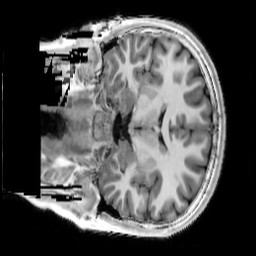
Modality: T1w
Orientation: coronal
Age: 14
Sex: male
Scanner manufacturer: siemens
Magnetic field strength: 3 T
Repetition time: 4 s
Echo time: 0.00291 s